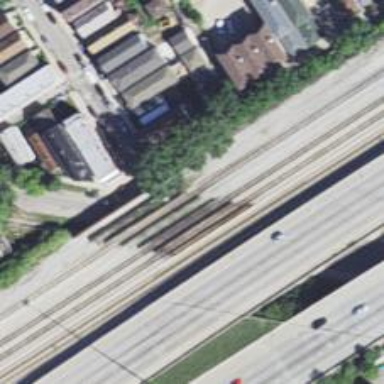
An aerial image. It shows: Railway siding for service.